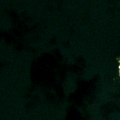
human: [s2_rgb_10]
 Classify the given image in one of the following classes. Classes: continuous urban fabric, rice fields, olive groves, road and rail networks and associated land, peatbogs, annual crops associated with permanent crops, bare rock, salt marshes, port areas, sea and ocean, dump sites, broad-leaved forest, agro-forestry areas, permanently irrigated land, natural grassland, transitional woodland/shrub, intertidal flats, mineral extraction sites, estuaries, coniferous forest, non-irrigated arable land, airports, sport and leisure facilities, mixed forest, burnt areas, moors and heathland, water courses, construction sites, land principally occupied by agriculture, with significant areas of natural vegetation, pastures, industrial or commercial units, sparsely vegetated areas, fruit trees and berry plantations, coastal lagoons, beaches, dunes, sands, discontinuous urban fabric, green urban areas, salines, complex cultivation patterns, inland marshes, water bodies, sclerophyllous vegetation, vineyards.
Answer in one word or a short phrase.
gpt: sea and ocean